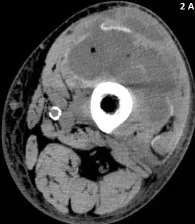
(A, B, C) cross sectional images of the thigh from superior to inferior (femoral condyles seen). Fluid collection and air bubbles are again seen in the anterior compartment.
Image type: radiology (ct)